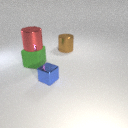
large brown metal cylinder behind large green rubber cube